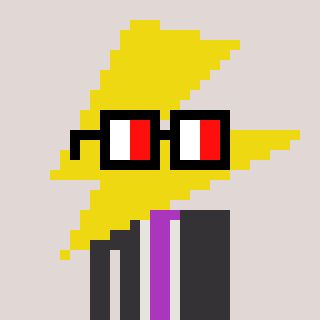
a pixel art character with square glasses with black frames and red eyes, a lightning bolt-shaped head and a grayscale-colored body on a warm background